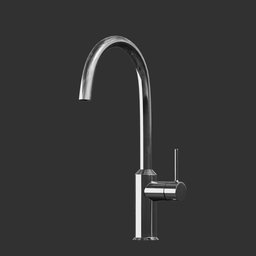
Label: appliances